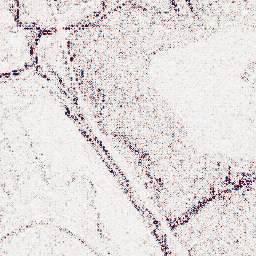
Category: wavelet
Decomposition family: wavelet_biorthogonal
Decomposition parameters: wavelet: bior2.4
level: 1
Upsampling method: sinc_blackman
Upsampling parameters: scale: 2
kernel_size: 8
Upsampling scale: 2